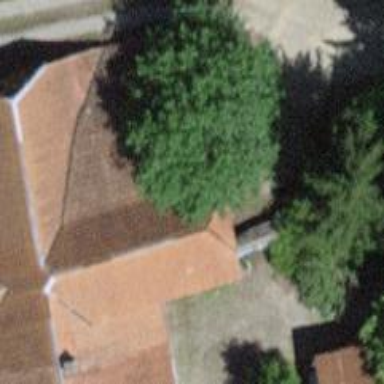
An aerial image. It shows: Farm building.